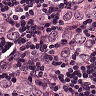
Metastatic tissue present: yes